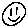
Label: smiley face